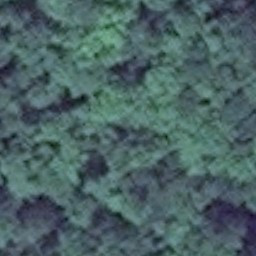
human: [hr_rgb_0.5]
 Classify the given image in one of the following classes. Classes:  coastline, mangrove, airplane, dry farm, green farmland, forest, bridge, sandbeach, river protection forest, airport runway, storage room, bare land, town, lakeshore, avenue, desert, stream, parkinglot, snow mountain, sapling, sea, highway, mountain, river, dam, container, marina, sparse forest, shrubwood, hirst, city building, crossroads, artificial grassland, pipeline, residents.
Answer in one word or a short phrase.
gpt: forest